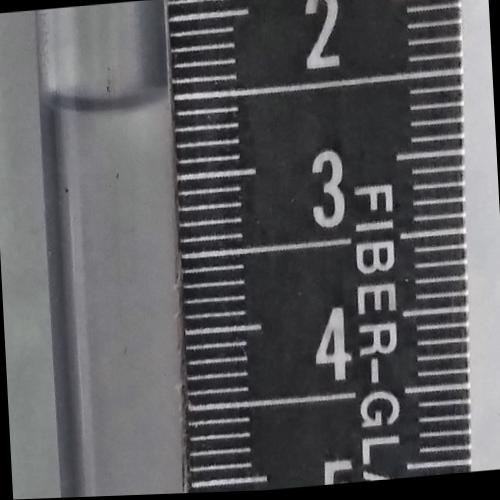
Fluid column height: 2.5 cm